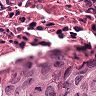
Metastatic tissue present: yes